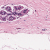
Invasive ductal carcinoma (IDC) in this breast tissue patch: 0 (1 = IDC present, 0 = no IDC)